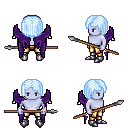
a pixel art fantasy rpg character, male body template, dark elf, purple skin, purple wings, gold greaves, white cyan pageboy hairstyle, metal boots, spear, four views (front, back, left, right), 2x2 character sprite sheet, small pixel art, hard edges, no anti-aliasing